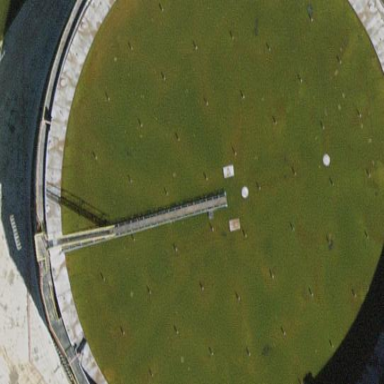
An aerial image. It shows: Storage tank created as man-made structure.